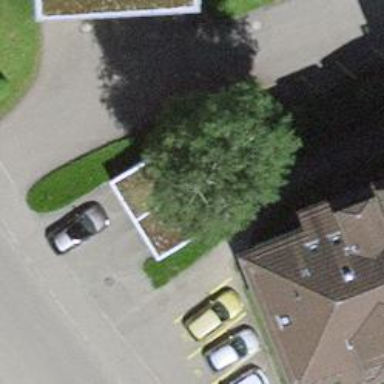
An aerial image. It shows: Garage building.